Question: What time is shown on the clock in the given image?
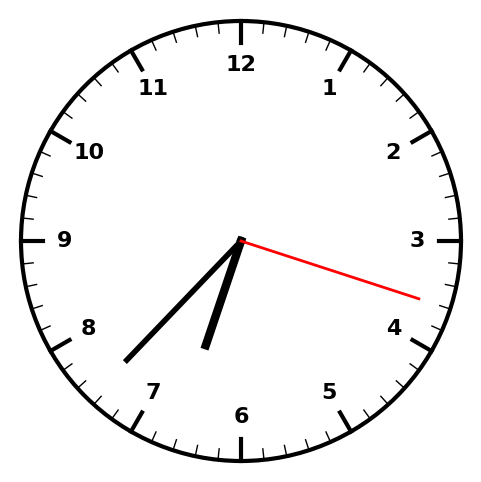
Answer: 06:37:18